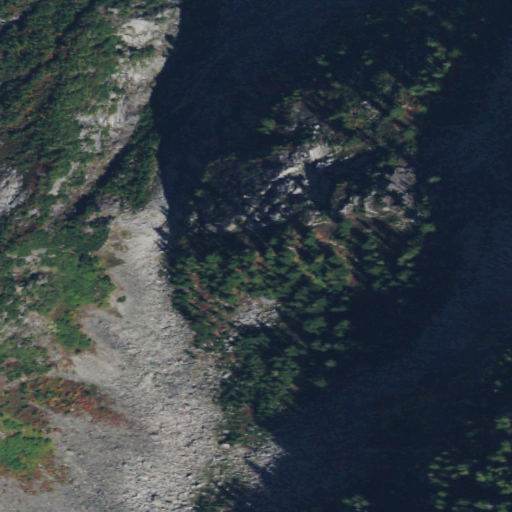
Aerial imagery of gap in Washington named Phantom Pass containing evergreen forest, shrub, grassland, and barren land